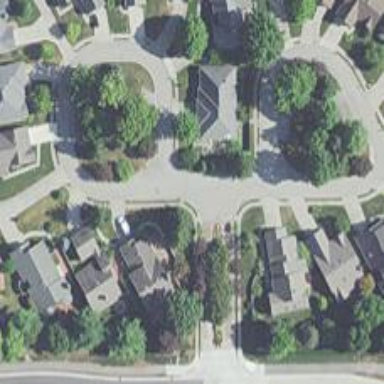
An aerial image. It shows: Residential road with separate asphalt sidewalk.